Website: bh-photo
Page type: address-validator
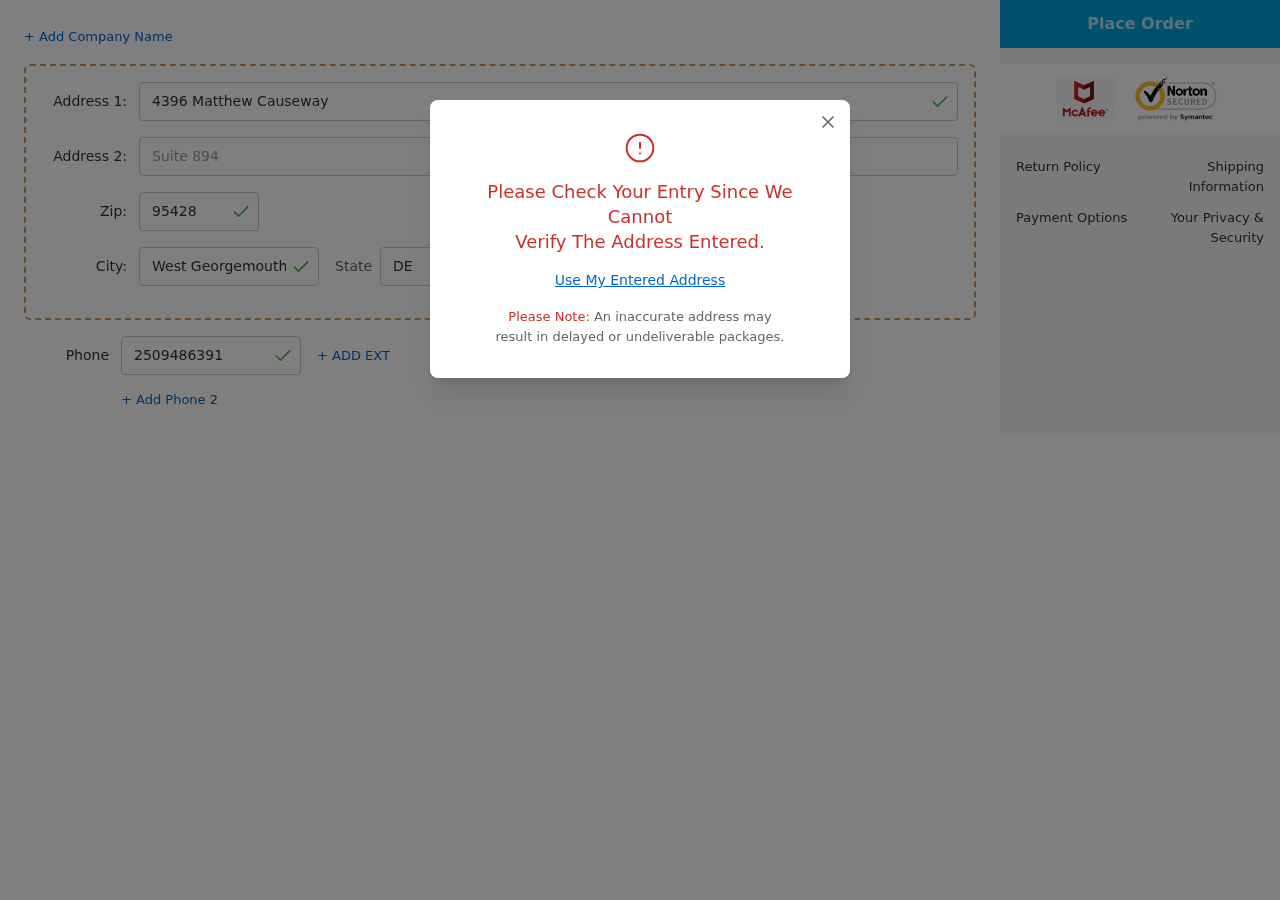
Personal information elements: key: PII_CITY
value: West Georgemouth
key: PII_PHONE
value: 2509486391
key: PII_POSTCODE
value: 95428
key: PII_STATE_ABBR
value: DE
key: PII_STREET
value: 4396 Matthew Causeway
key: PII_STREET2
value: Suite 894